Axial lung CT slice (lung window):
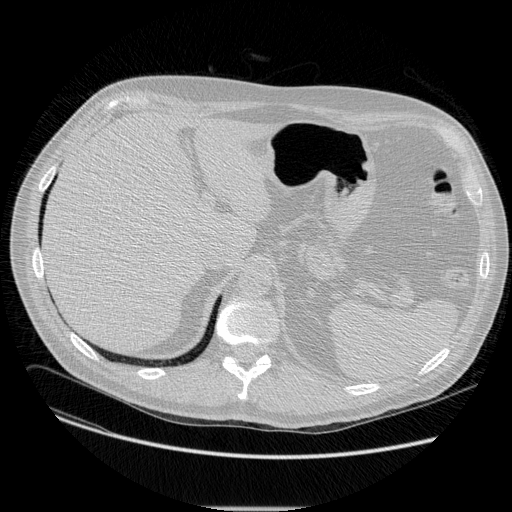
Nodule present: no